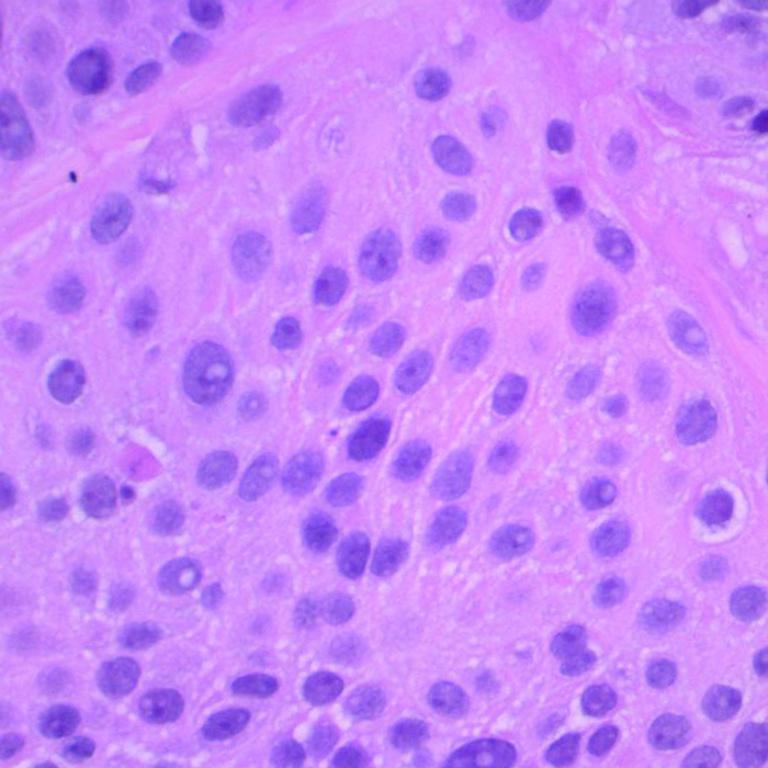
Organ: lung
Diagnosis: squamous carcinomas